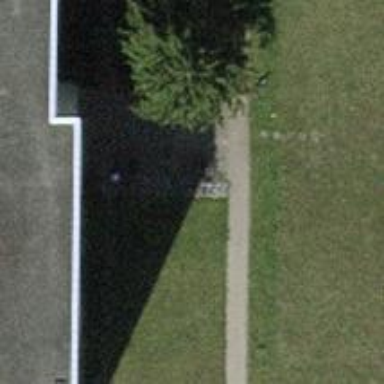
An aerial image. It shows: Bicycle parking area.